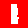
Digit: 1